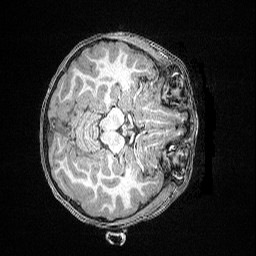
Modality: T1w
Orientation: axial
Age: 83
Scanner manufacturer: siemens
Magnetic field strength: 3 T
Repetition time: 2.5 s
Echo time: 0.00347 s